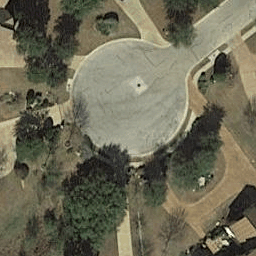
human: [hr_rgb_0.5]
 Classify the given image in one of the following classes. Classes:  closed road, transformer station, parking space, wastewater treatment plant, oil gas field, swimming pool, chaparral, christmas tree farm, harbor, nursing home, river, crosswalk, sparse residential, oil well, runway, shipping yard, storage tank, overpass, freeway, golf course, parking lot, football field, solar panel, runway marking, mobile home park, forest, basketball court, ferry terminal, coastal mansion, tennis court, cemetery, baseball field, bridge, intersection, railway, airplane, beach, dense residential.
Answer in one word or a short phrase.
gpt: closed road